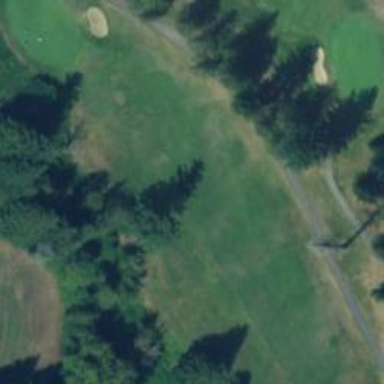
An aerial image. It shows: View of golf hole.